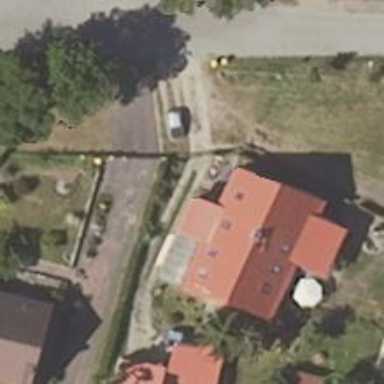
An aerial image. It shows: Simple and straightforward house.